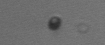
Label: nanoplankton_mix